Question: I have a signal with waves like gaussians or half gaussians. What I want to is to calculate real time when an wave peak is happening and the length of the wave. For example I have got the following signal:

I want to detect the 5 main wave peaks of the signal. Their max values, their duration and their values. How can I locate them real time? My signal is stored in a C# queue. What should I perform in order to detect the waves real time?
'''
if (currentValue >threshold1 && (currentValue - previousValue) > 0)
{
firstCondition = true;
}
if (currentValue > threshold2 && currentValue < threshold2 && (currentValue - previousValue) > 0 && firstCondition == true)
{
secondCondition = true;
}
if (currentValue > (threshold2-0.02) && (currentValue ) < threshold2 && (currentValue - previousValue) < 0 && firstCondition == true && secondCondition == true)
{
thirdCondition = true;
secondCondition = false;
}
if (currentValue > threshold1 && currentValue <threshold1 && (currentValue - previousValue) < 0 && thirdCondition == true)
{
fourthCondition = true;
firstCondition = false;
secondCondition = false;
thirdCondition = false;
counter++;
}
'''
My code is seemed that is performing a basic detection. However it seems that I am loosing some waves. I am guessing that is based on the thresholds. My second question is how can I keep the timestamps which correlated from the beginning and the end of the wave?
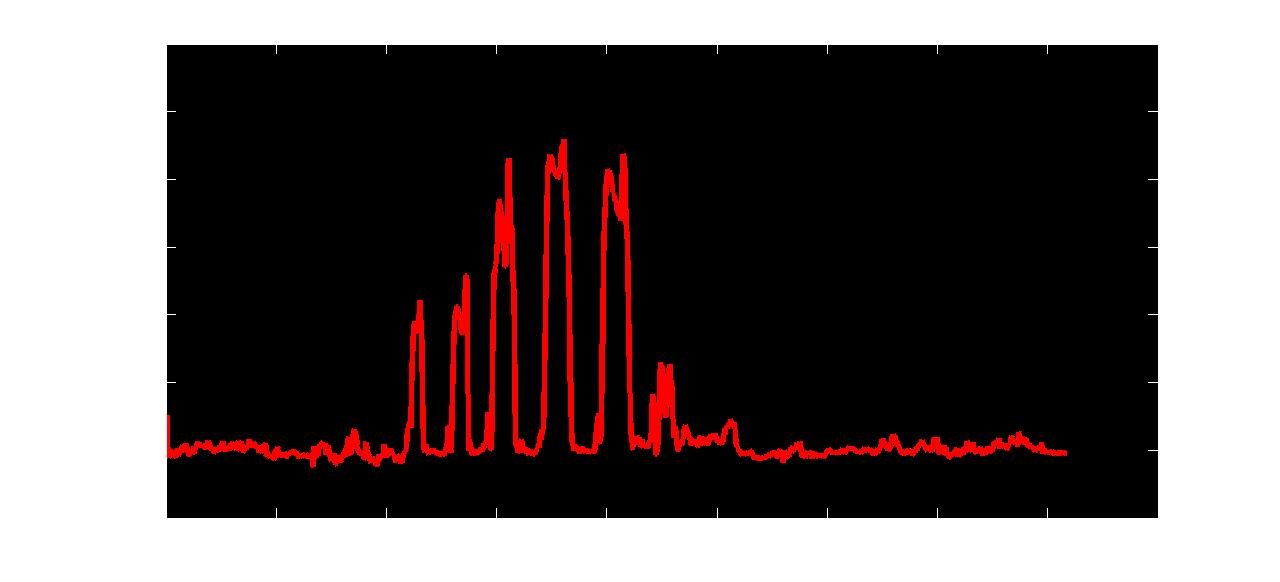
Answer: You need to proces sample by sample. If sample > min-threshold-1, it's propably a wave begininig. Then you start counter. Each new sample above min-threshold-2 (which is a bit lower than min-threshold-1) increments counter. If counter > min-wave-length, then you got a wave. But you still processing. If sample < min-threshold-2, then it wave end. Then repeat it again and again.